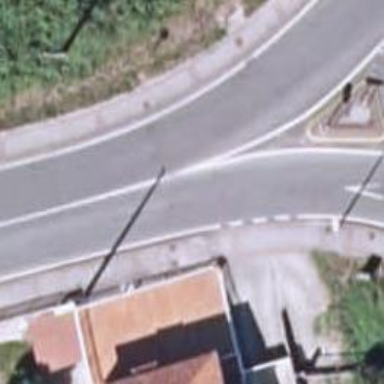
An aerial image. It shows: Asphalt road with sidewalks on both sides. The road is classified as primary highway.